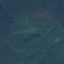
Label: Forest